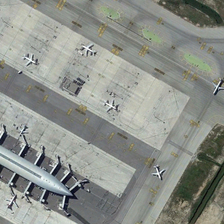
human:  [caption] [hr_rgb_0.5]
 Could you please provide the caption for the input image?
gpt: the airport is very broad .

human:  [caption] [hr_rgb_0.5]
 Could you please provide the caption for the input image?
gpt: the airport has a lot of planes .

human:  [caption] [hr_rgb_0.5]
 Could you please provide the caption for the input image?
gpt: the airport has a lot of planes .

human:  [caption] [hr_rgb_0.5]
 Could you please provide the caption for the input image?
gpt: the airport is very broad .

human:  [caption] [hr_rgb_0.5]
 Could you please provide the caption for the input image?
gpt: the airport has a lot of planes .